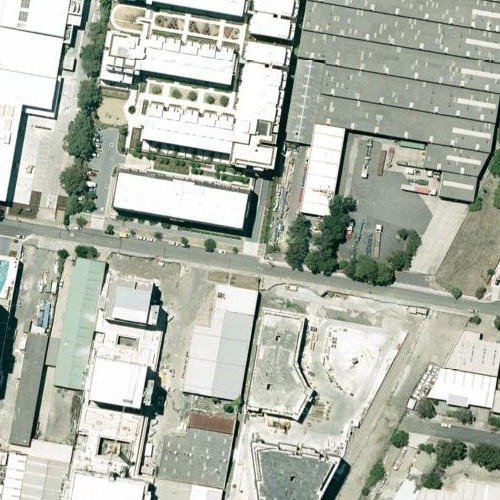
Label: sydney